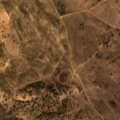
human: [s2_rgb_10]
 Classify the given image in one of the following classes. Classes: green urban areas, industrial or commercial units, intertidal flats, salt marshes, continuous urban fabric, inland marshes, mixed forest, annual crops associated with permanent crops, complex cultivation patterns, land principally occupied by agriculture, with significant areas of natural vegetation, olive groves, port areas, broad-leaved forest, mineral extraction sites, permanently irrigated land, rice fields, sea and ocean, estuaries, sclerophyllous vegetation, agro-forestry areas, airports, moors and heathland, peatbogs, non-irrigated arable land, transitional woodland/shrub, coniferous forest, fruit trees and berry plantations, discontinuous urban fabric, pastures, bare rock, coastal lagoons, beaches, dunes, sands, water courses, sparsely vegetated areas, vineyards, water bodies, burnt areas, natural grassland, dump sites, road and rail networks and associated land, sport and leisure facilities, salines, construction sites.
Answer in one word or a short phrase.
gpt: pastures, agro-forestry areas, transitional woodland/shrub